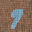
Label: 9